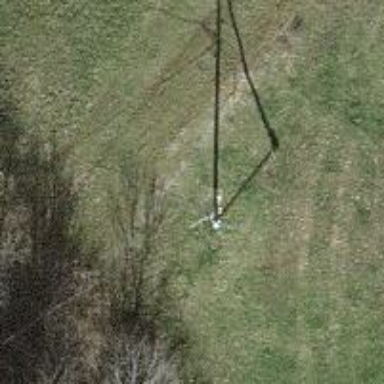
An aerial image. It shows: Power pole.